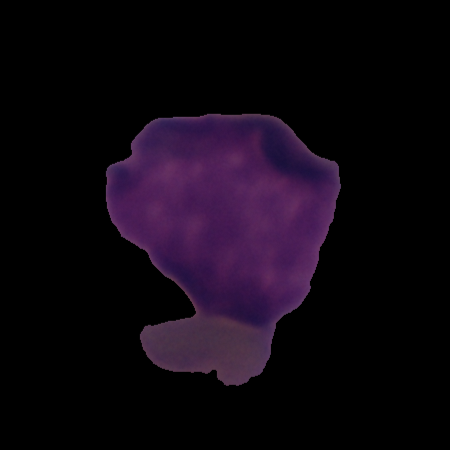
Label: cancer